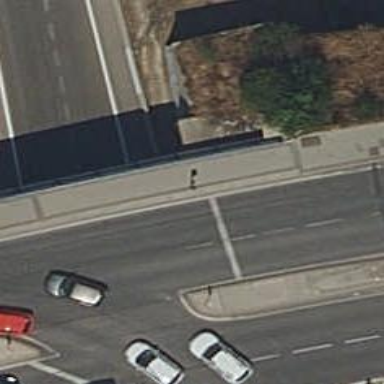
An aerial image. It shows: Road with traffic signals.